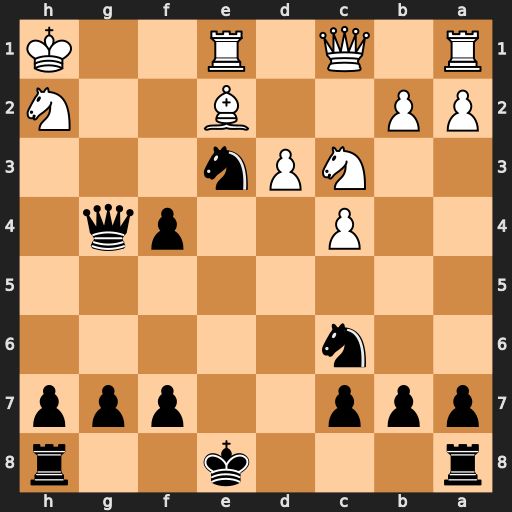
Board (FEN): r3k2r/ppp2ppp/2n5/8/2P2pq1/2NPn3/PP2B2N/R1Q1R2K
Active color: b
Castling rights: kq
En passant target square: -
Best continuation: Qg2#